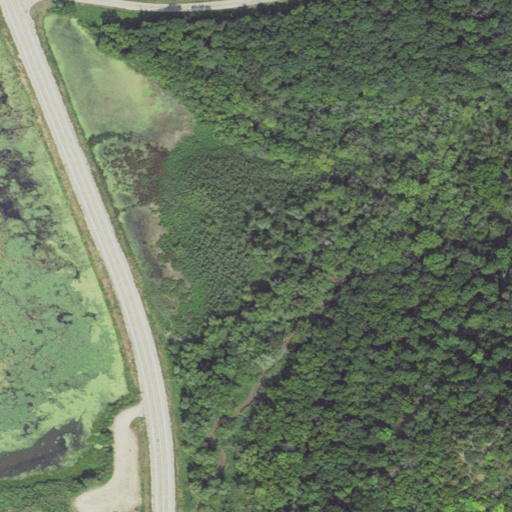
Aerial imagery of valley in Wisconsin named Kettle Hollow containing woody wetlands, deciduous forest, open water, low intensity development, medium intensity development, herbaceous wetlands, evergreen forest, and open development